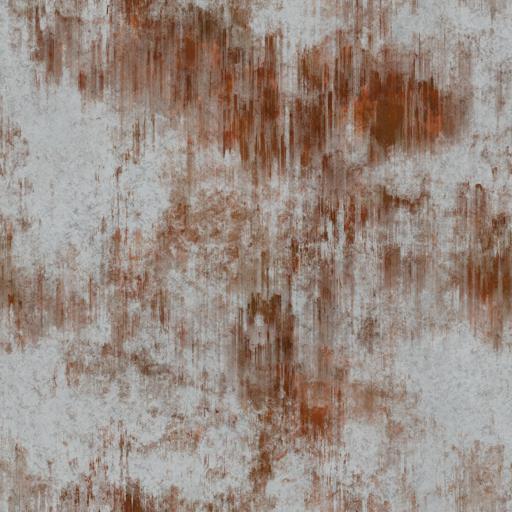
Tags: iron metal rust